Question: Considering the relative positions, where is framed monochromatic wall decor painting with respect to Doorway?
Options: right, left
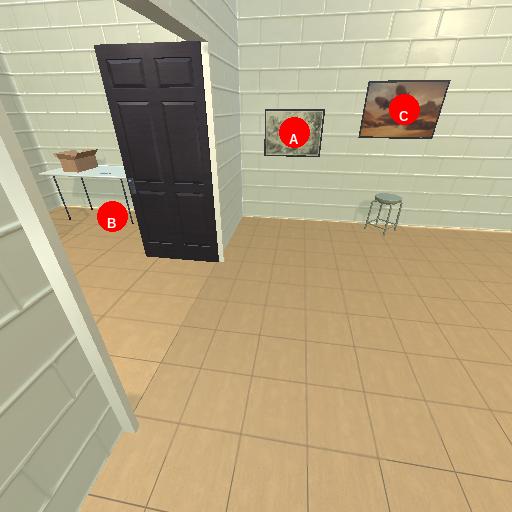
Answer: right